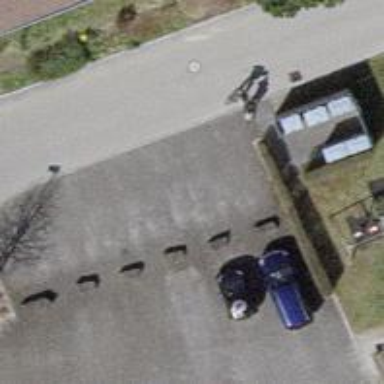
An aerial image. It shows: Parking area with asphalt surface.